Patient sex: F
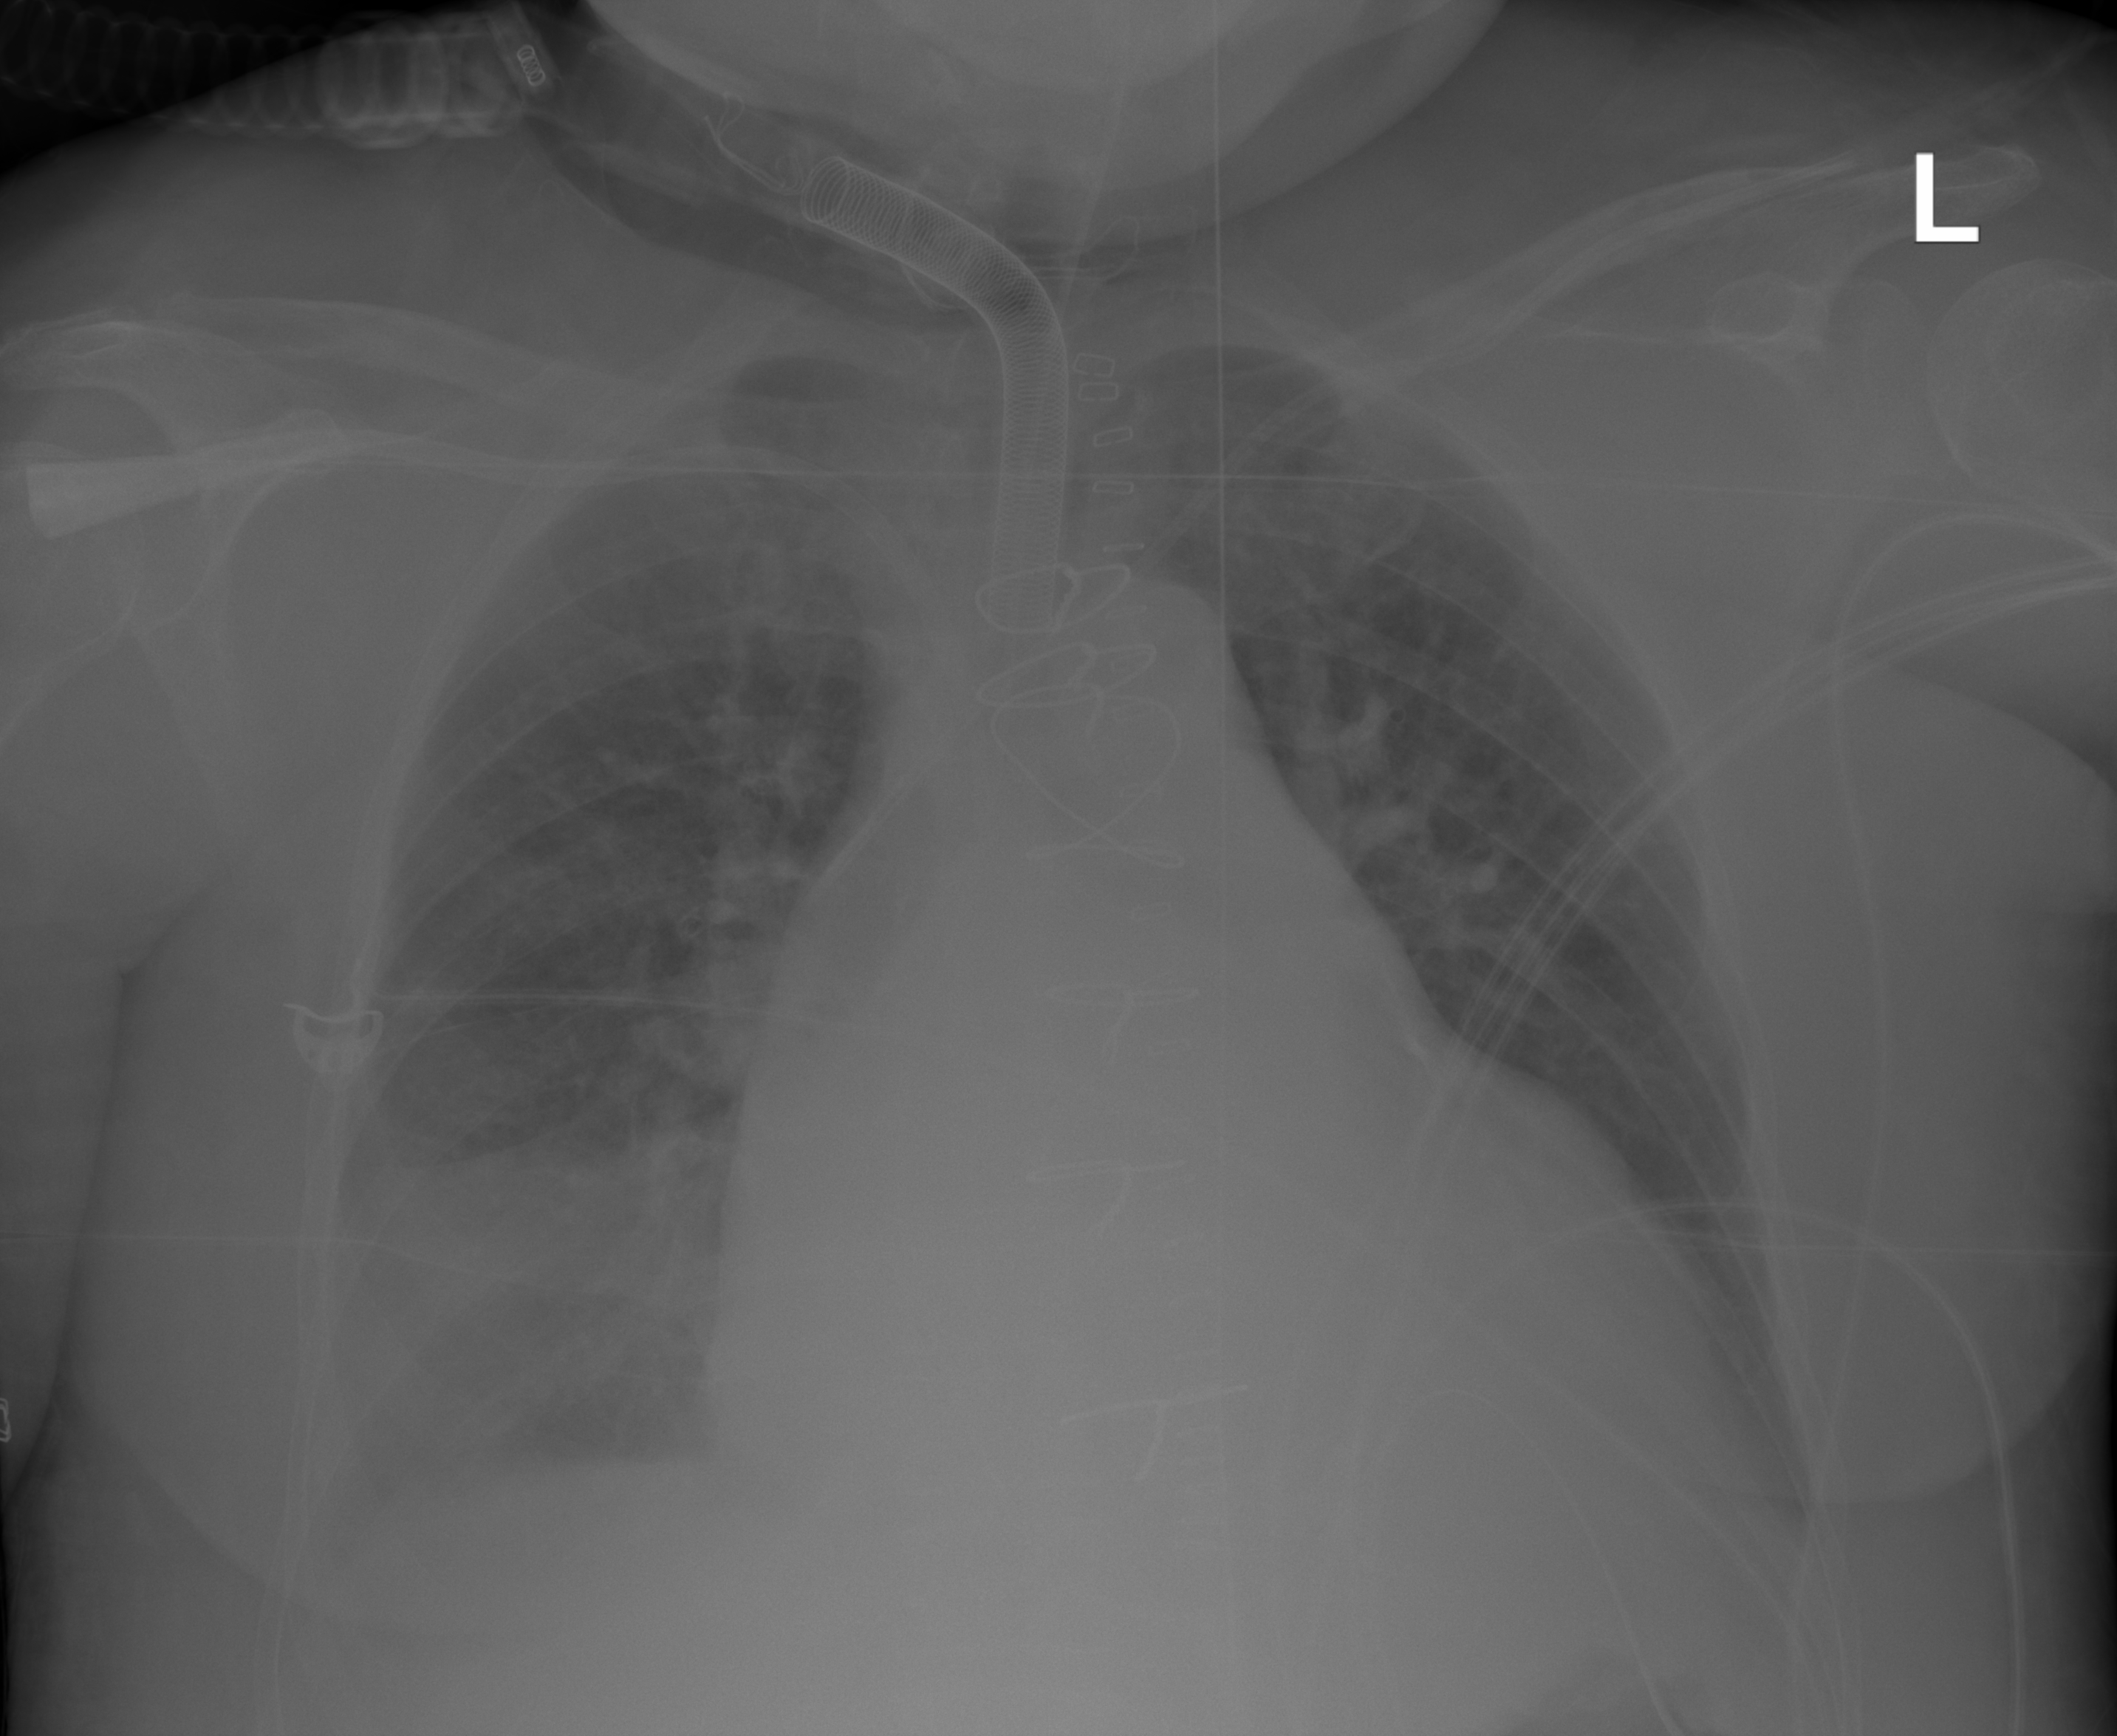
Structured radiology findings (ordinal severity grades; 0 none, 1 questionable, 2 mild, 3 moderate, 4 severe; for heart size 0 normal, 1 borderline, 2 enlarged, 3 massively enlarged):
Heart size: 3
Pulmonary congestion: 3
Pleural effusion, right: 2
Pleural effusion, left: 2
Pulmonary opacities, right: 2
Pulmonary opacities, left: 1
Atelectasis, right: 2
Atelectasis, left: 2